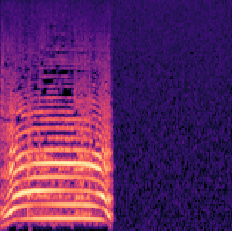
Sound class: Cow